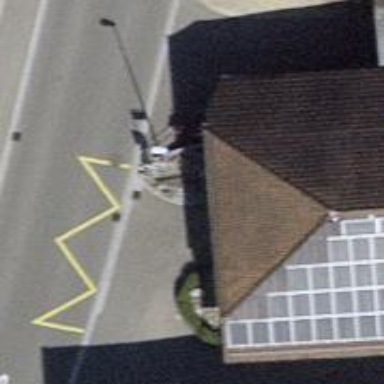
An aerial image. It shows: Bus stop with platform for public transport.